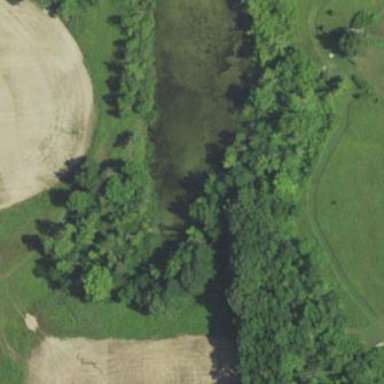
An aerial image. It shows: Swamp in wetland area.